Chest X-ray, PA view. Patient: 52 years old, sex F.
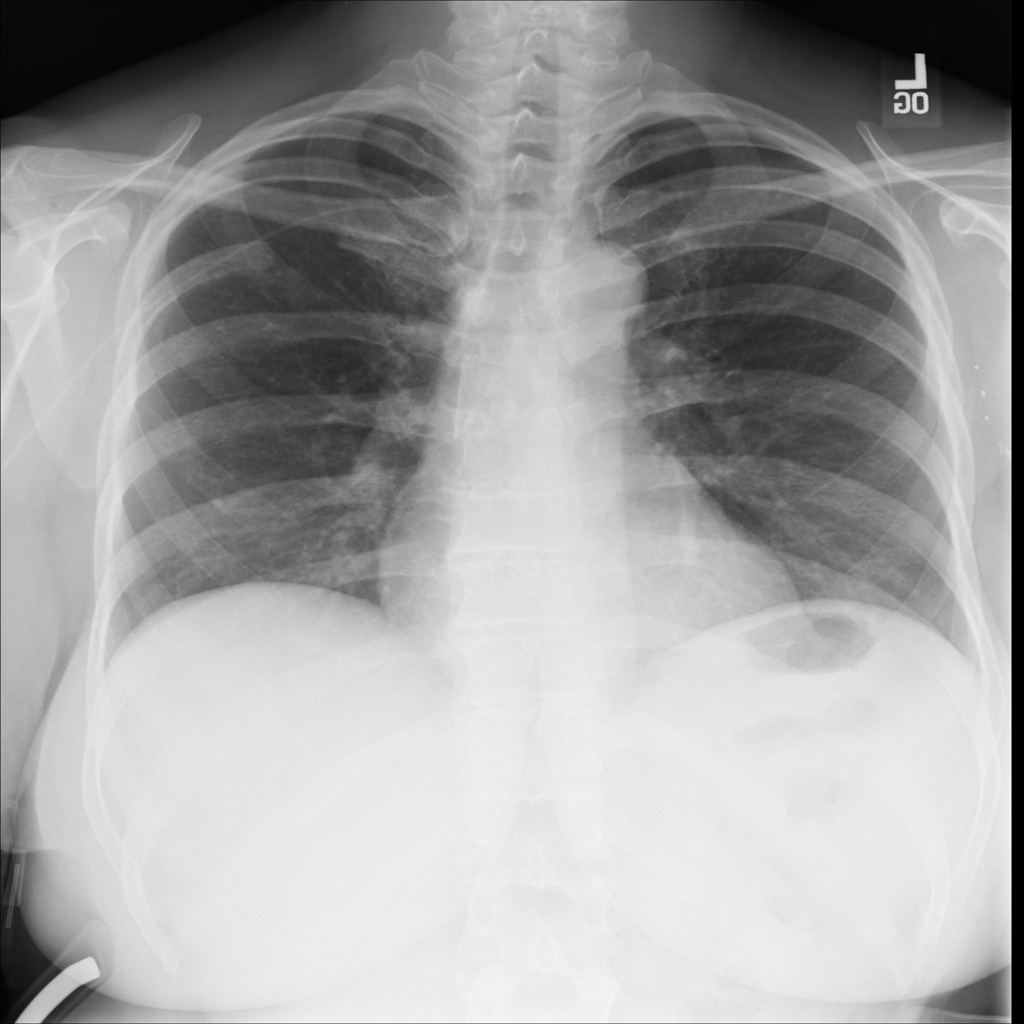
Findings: No Finding